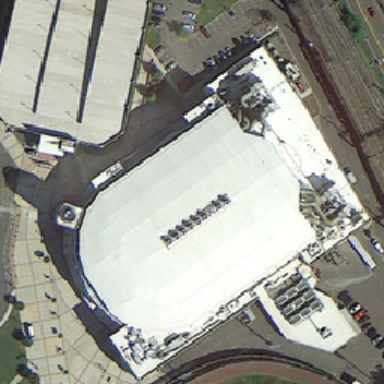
Two large buildings are close to the railway .